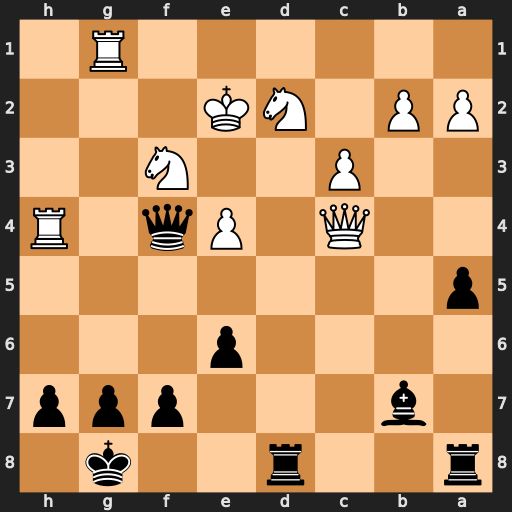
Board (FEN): r2r2k1/1b3ppp/4p3/p7/2Q1Pq1R/2P2N2/PP1NK3/6R1
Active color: b
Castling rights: -
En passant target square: -
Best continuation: Rxd2+ Nxd2 Qxh4